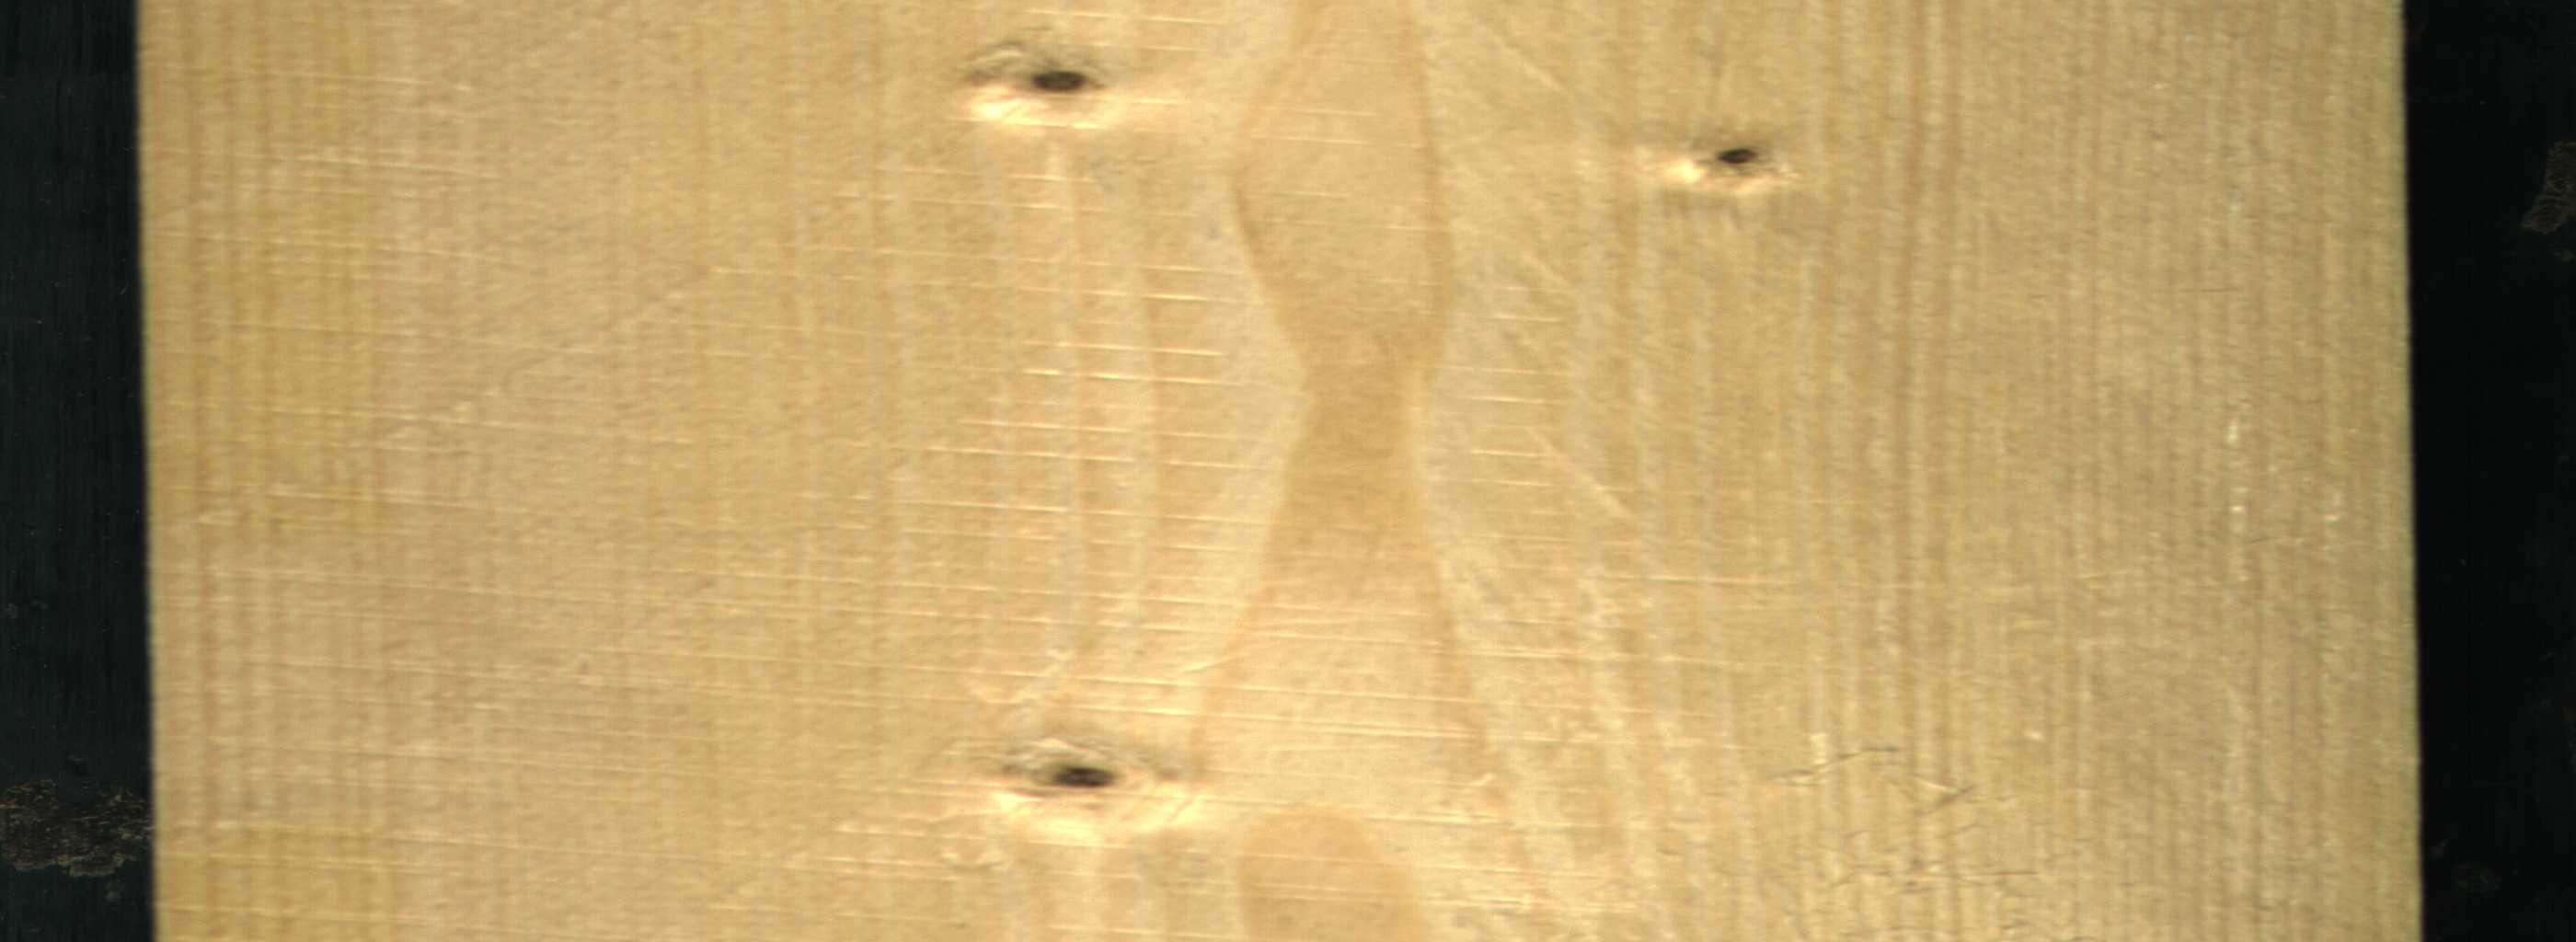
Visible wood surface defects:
Dead_Knot
Live_Knot
Live_Knot